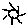
Label: sun